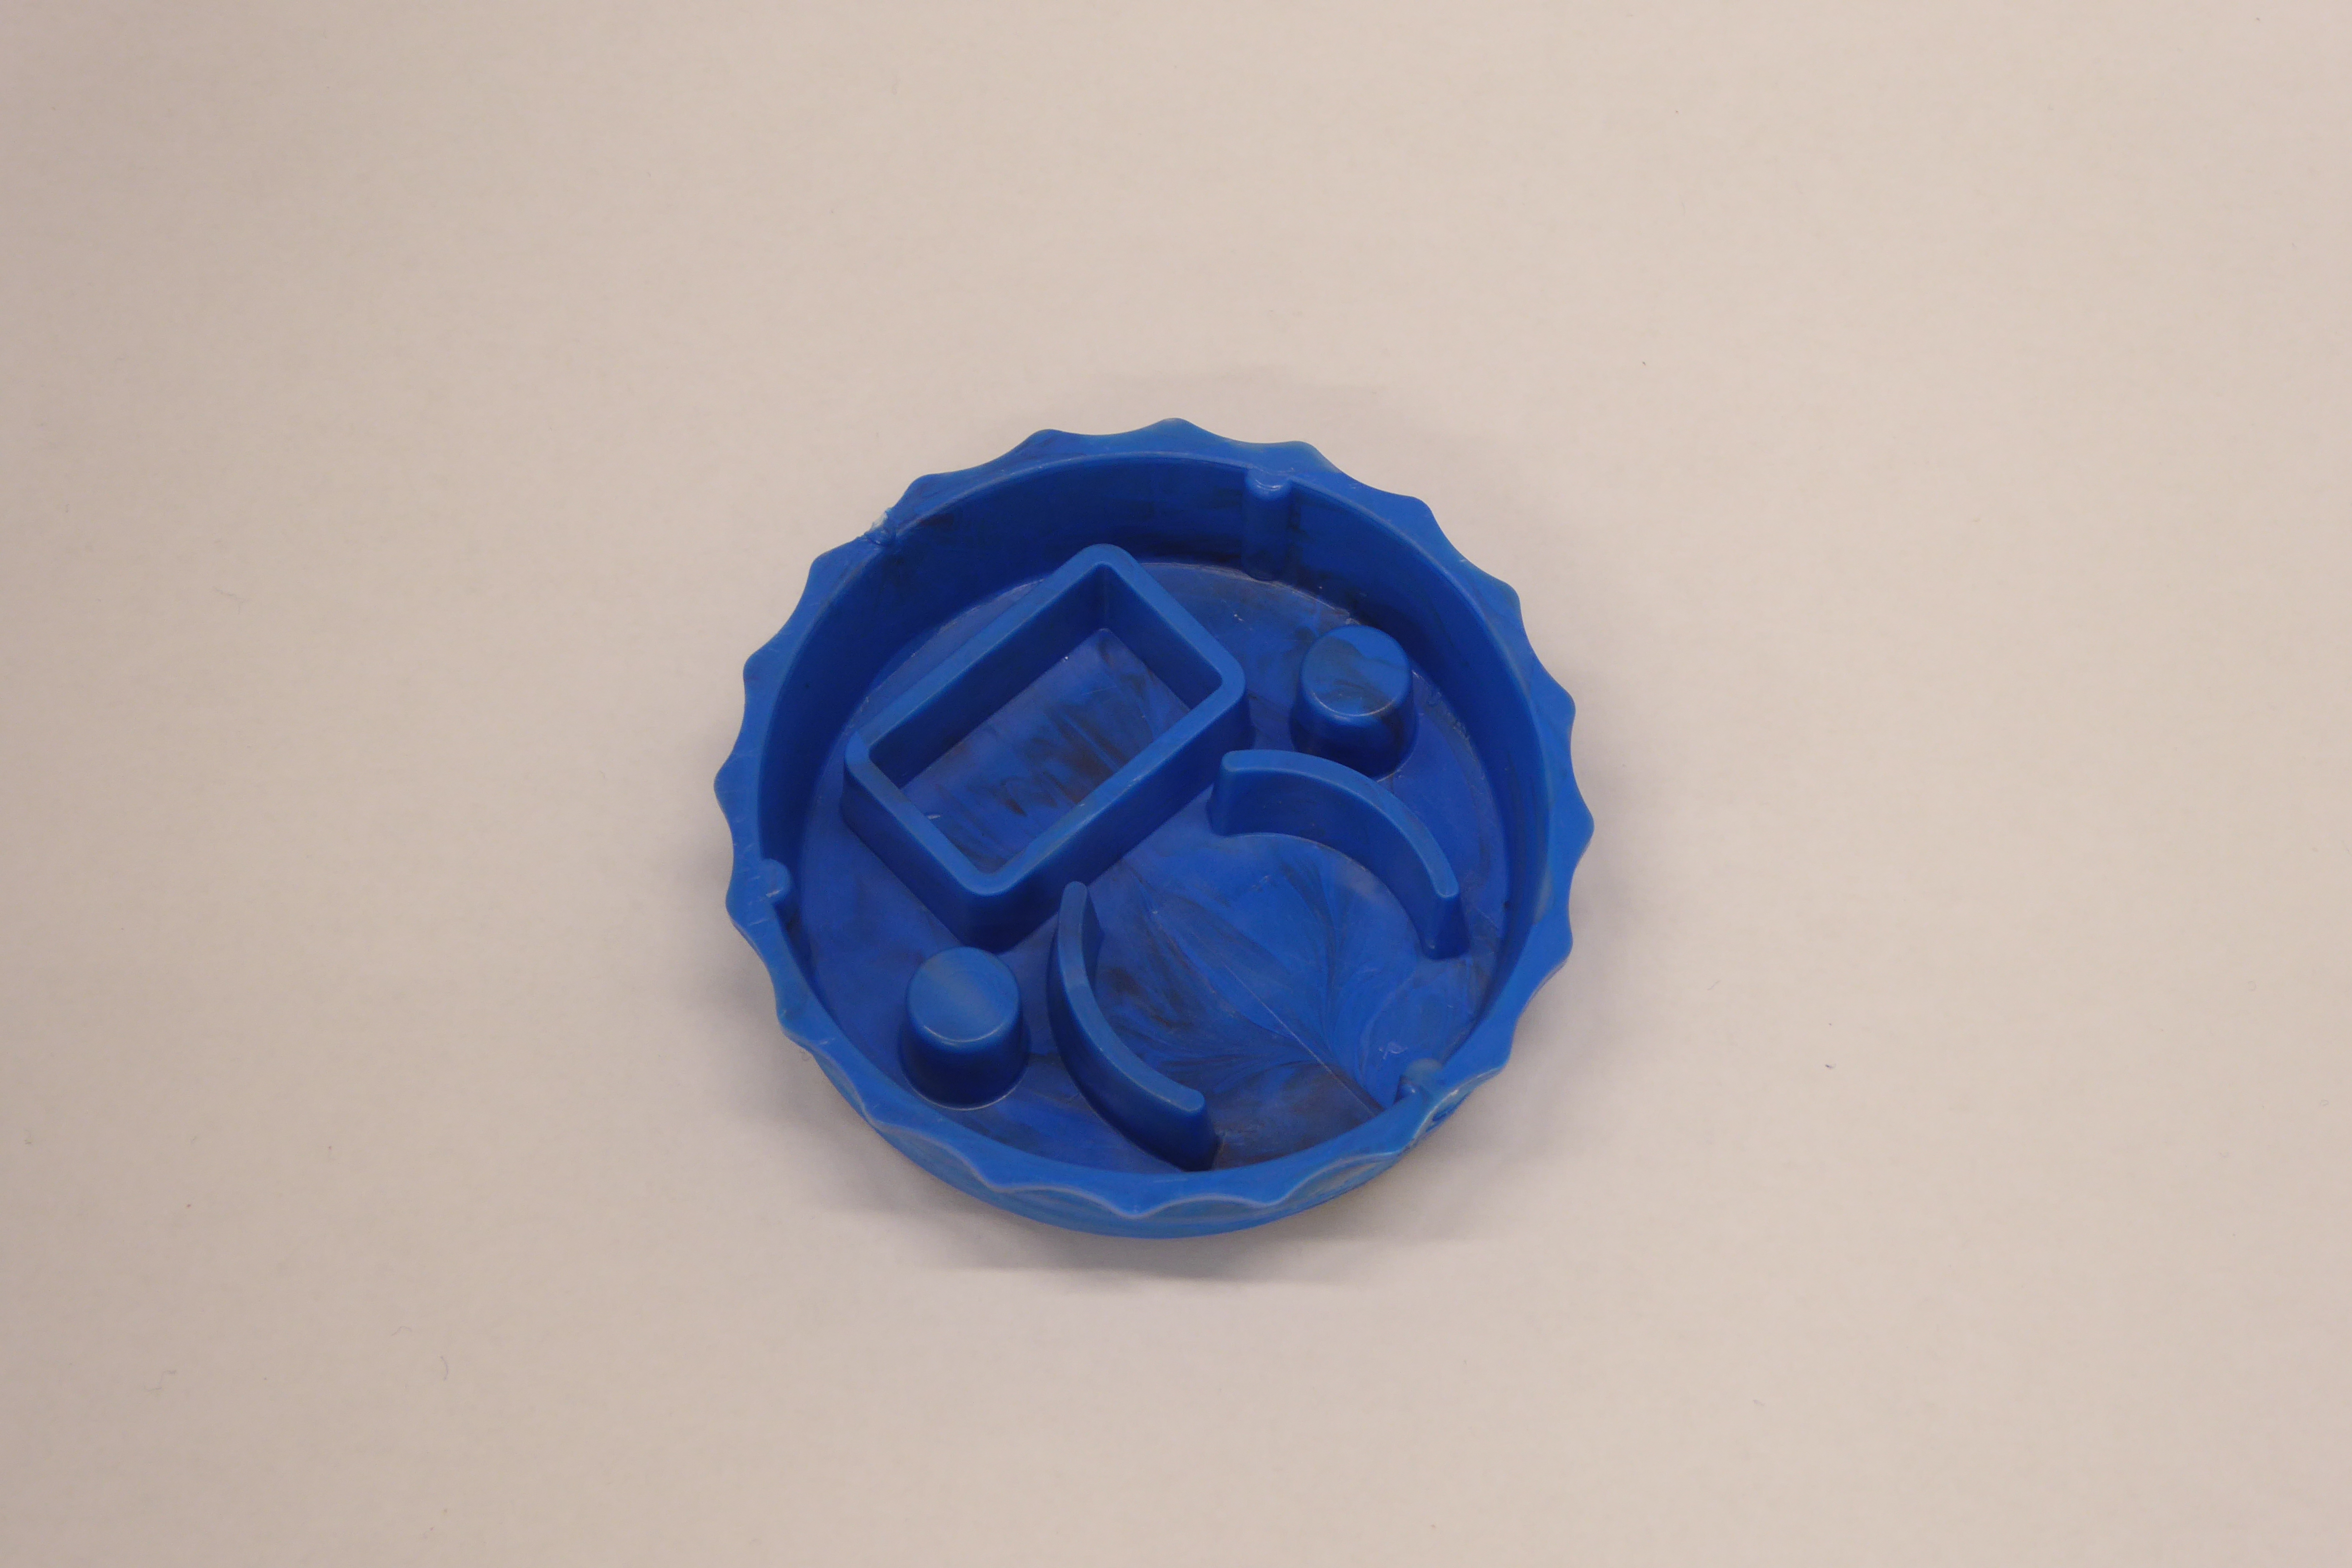
Label: Bottle Opener - Cover